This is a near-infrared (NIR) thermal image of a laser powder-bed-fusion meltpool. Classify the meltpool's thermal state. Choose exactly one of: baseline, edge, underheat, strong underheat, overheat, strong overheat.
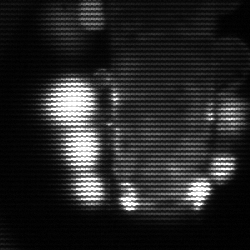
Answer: strong underheat